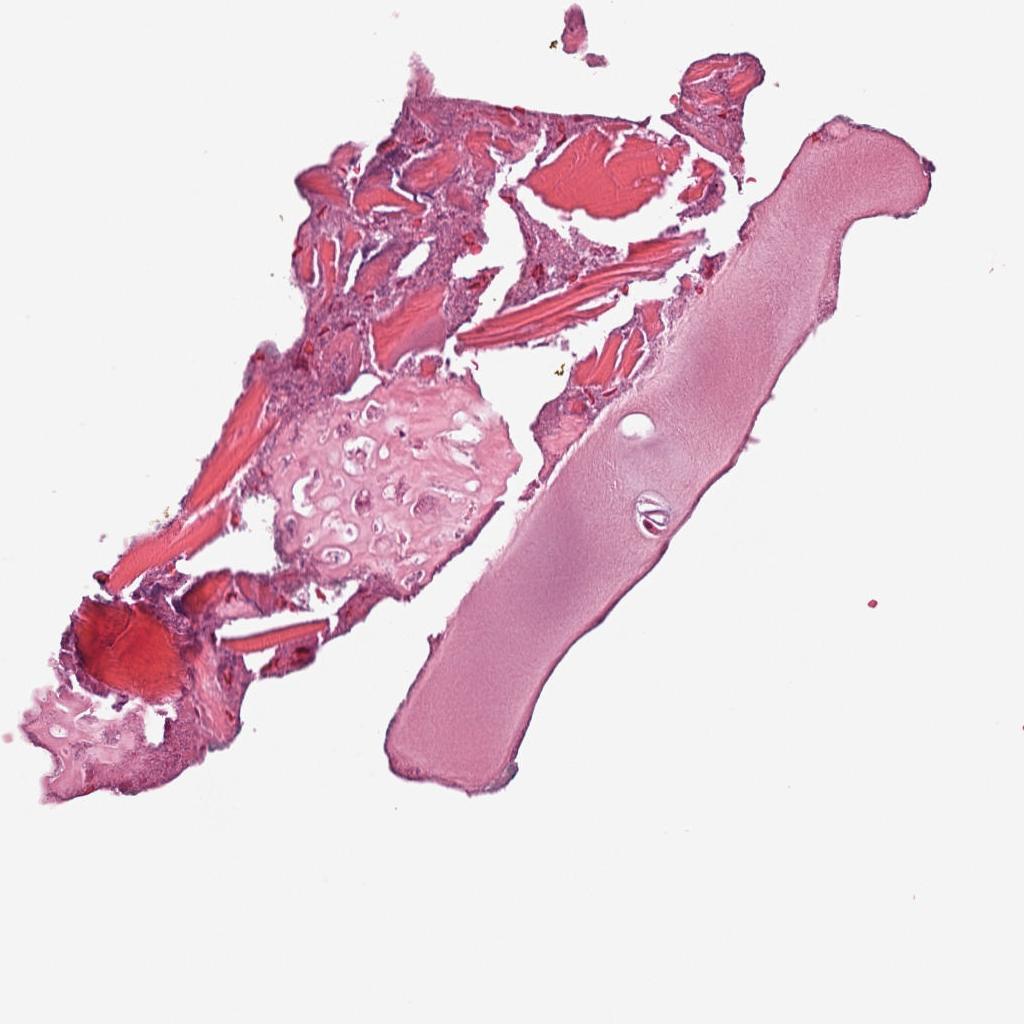
Label: Viable